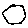
Label: hexagon